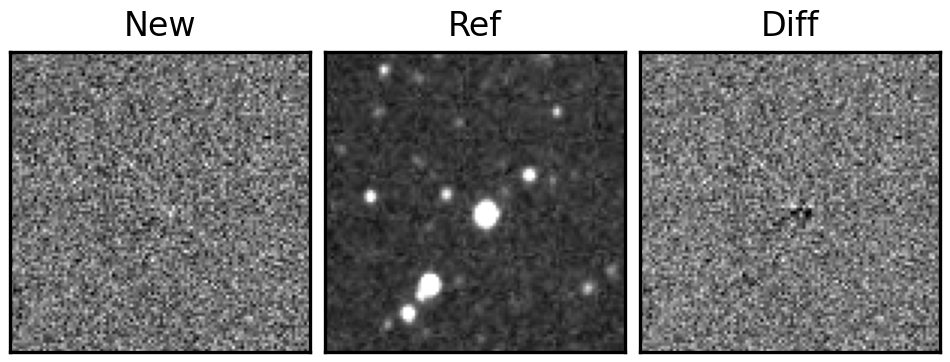
Label: bogus